Field crop: maize
Growth stage: 2
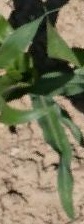
Species: maize